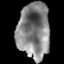
Tissue: lung
Cell type: Epithelial cells
Senescence score: 0.1806
Nuclear area (px): 1776
Mean DAPI intensity: 132.525